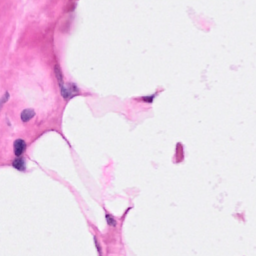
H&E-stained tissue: Breast